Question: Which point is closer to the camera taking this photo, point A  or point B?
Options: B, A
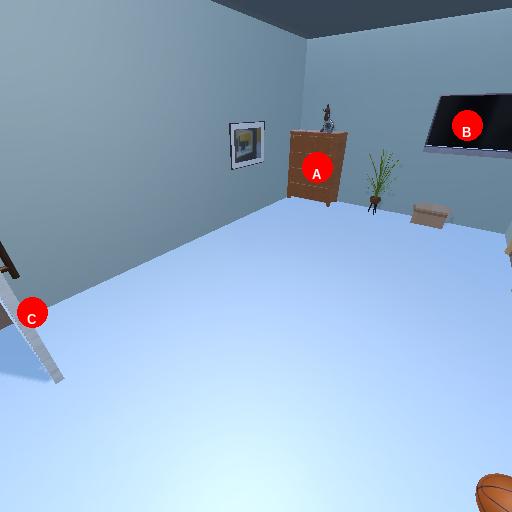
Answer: B